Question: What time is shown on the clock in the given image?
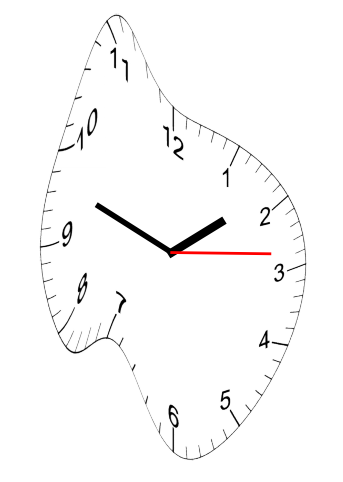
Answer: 01:48:14